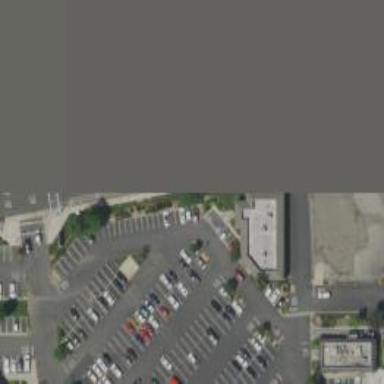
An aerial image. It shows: Parking space is available.